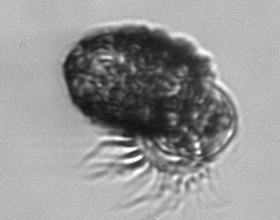
Label: Stenosemella_pacifica